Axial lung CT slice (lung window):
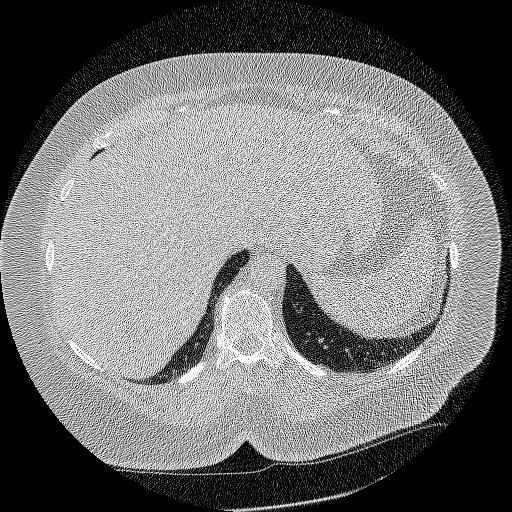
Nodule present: no